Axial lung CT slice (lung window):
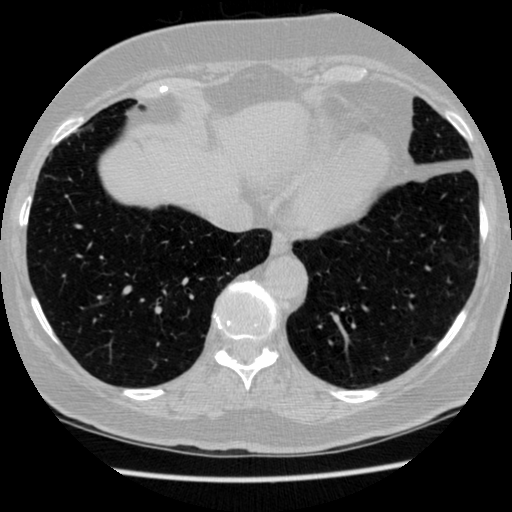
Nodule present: no